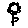
Label: flower